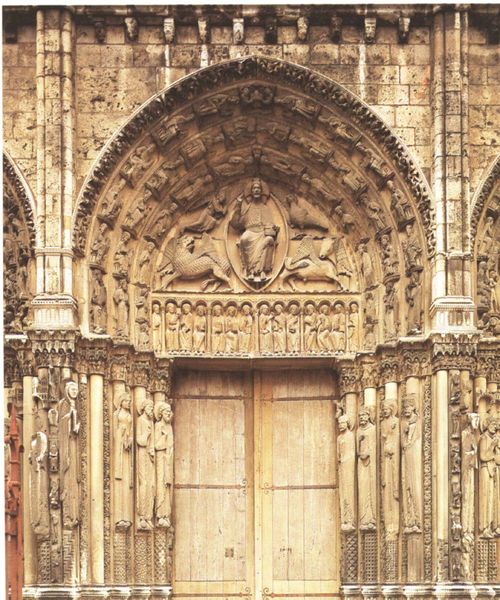
Titel: Mittelportal der Westfassade (Thronender Christus im Tympanon, Apostel im Türsturz, die Ältesten der Apokalypse und Engel in den Archivolten)
Standort: Chartres, Notre-Dame (EU - F)
Schlagwörter: frankreich, holz, marmor, säulen, tür, gebäude, tiere, kirche, figur, engel, skulptur, relief, bogen, fassade, figuren, stuck, tor, eingang, lamm, dom, kunst, kathedrale, rom, fries, portal, sandstein, christus, jesus, löwe, jünger, stier, drachen, symbole, holztür, tympanon, romanisch, gewände, mandorla, apostel, kirchenportal, evangelisten, stufenportal, kircheneingang, doom, rekegion